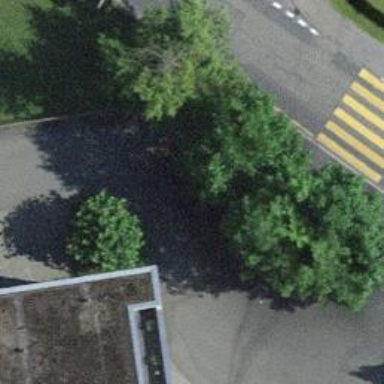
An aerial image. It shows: Asphalt road in living street.